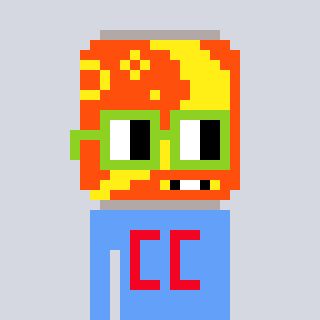
a pixel art character with square light green glasses, a pop-shaped head and a blue-colored body on a cool background